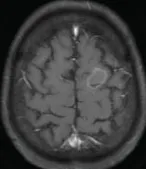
After 9 months , with reduction of the cystic components and the enhancement.
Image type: radiology (mri)